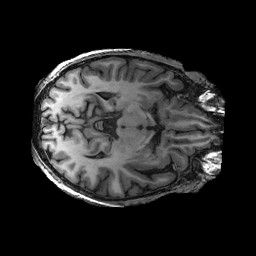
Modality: T1w
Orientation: axial
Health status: ill
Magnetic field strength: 3 T